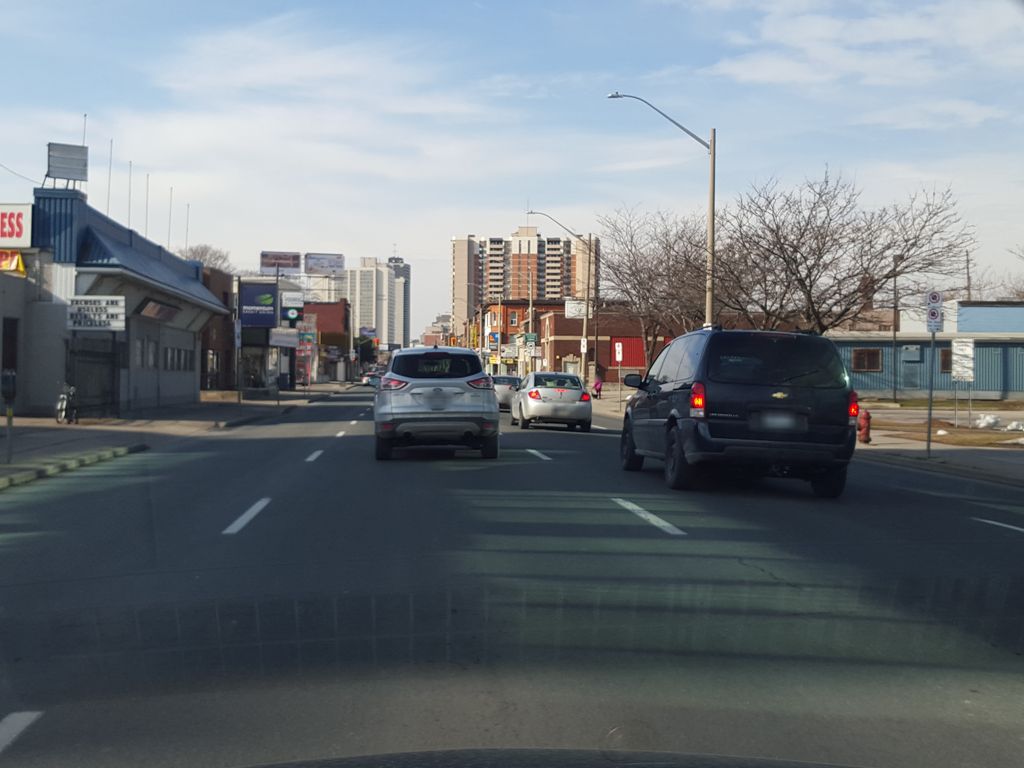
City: hamilton